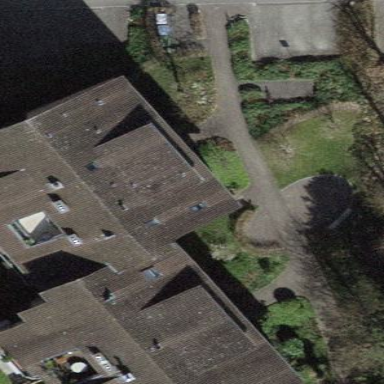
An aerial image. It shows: Building with tiled roof.